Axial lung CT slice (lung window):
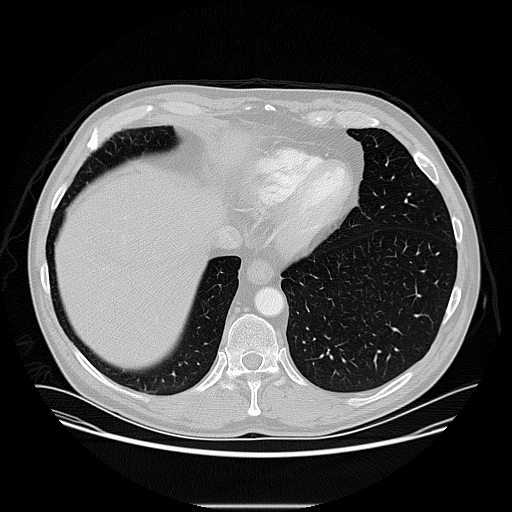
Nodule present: no